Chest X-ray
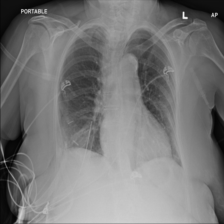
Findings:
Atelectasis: negative
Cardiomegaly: negative
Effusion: negative
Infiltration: negative
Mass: positive
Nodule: negative
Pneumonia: negative
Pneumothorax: positive
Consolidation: negative
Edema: negative
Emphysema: negative
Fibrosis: negative
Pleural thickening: negative
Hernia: negative